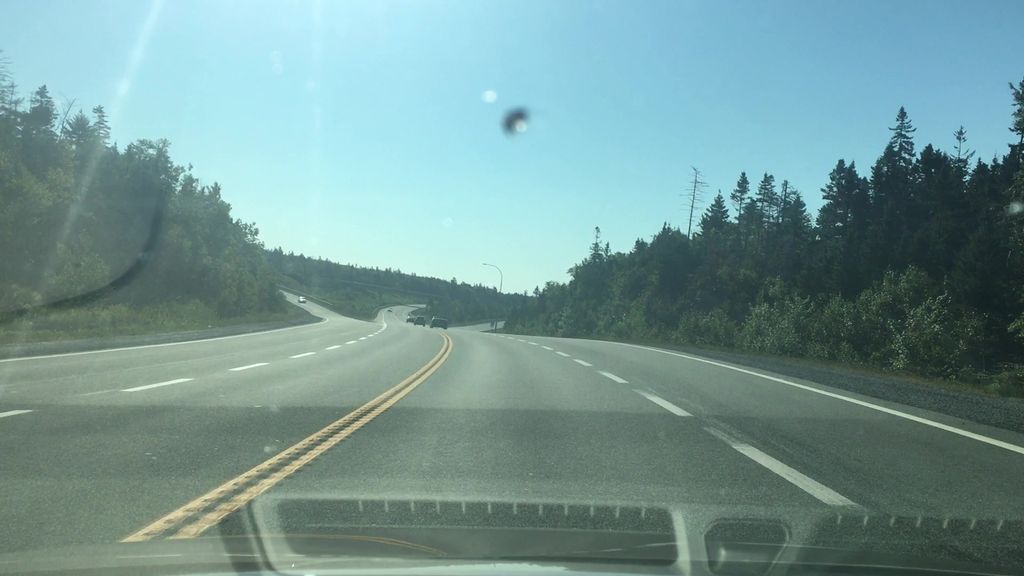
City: halifax